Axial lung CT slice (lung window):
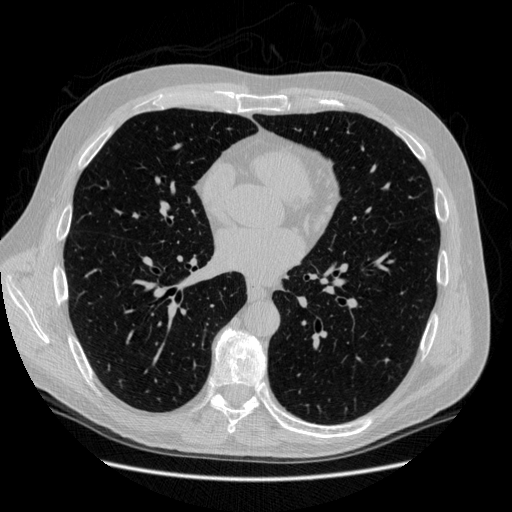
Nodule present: no